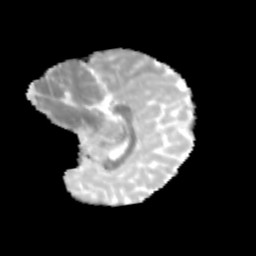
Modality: MD
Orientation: sagittal
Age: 8
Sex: female
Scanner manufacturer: siemens
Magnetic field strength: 3 T
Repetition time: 3.8 s
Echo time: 0.07 s